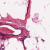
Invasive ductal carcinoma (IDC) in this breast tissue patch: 0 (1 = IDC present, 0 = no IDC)